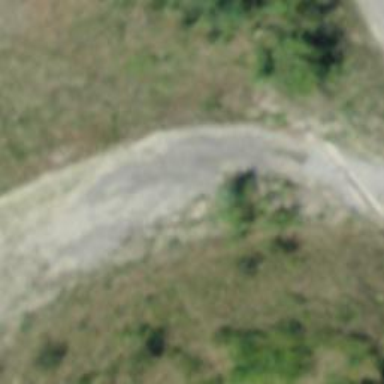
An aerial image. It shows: Unpaved track road.